Interaction volume radius: 10 \u00c5
Interaction volume height: 15 \u00c5
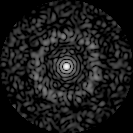
Disorder parameter: 0.8157